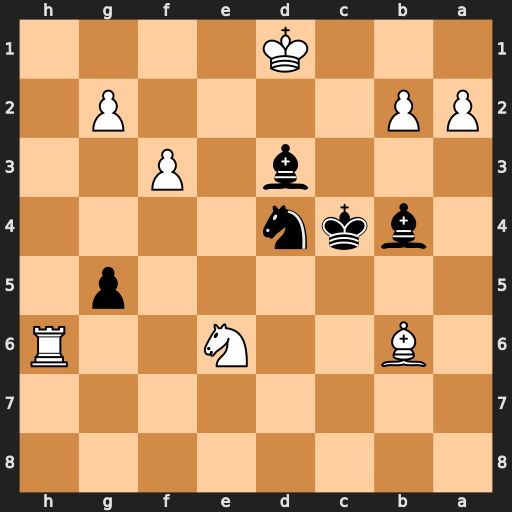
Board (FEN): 8/8/1B2N2R/6p1/1bkn4/3b1P2/PP4P1/3K4
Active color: b
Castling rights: -
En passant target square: -
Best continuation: Bc2+ Kc1 Kd3 Nc5+ Bxc5